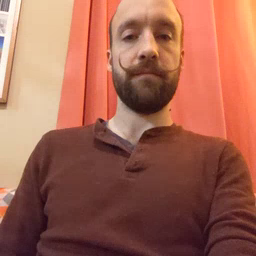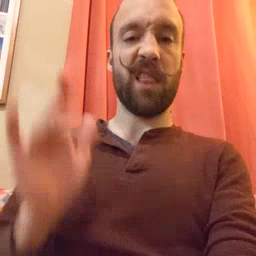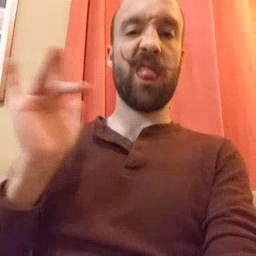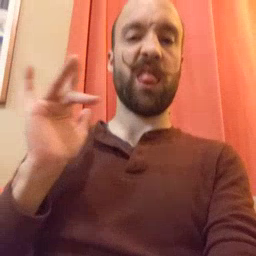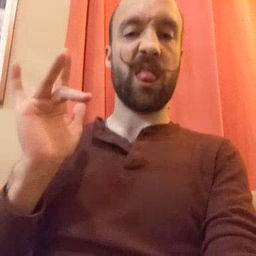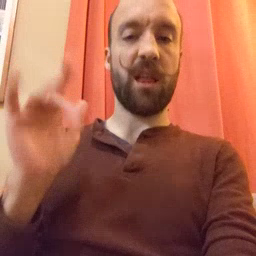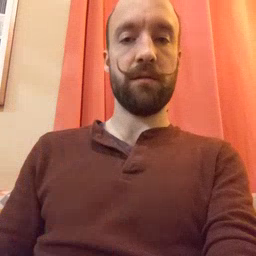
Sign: yucky